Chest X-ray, AP view. Patient: 54 years old, sex F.
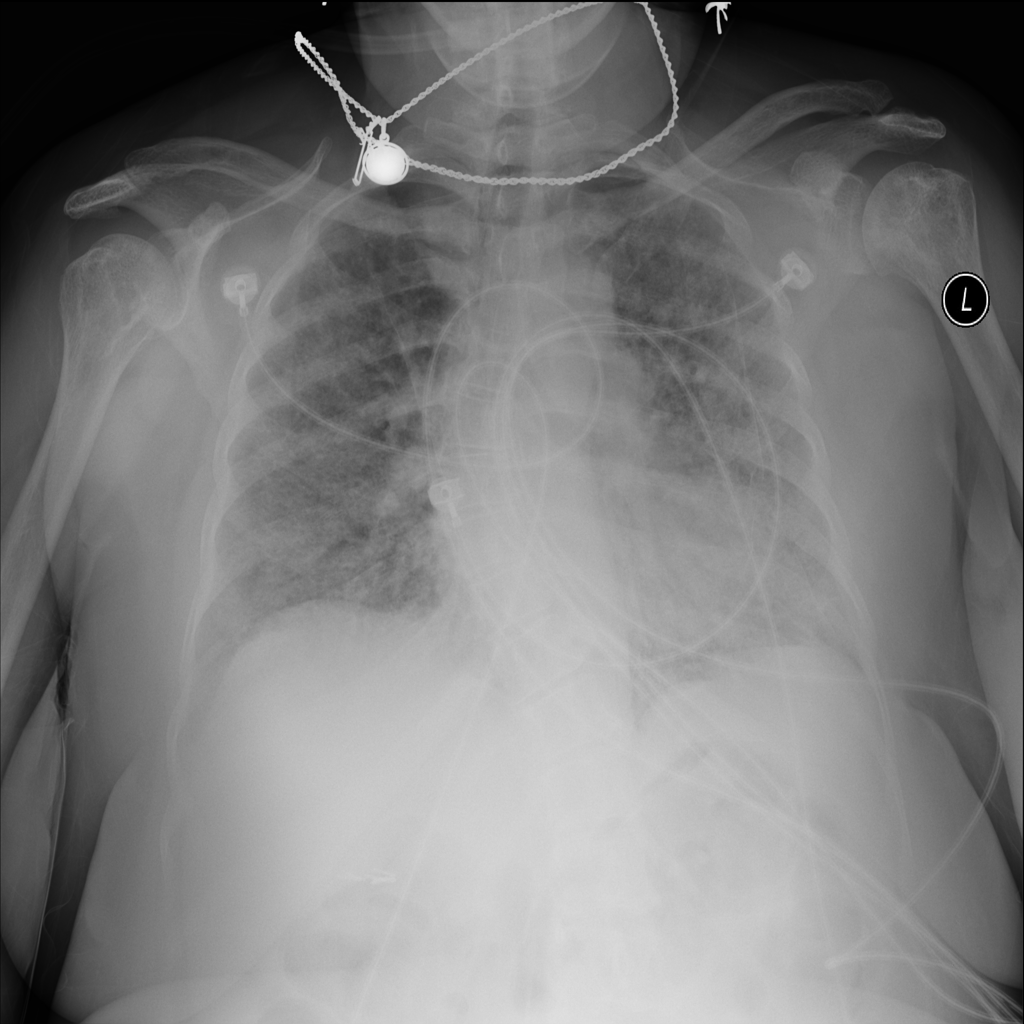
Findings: No Finding